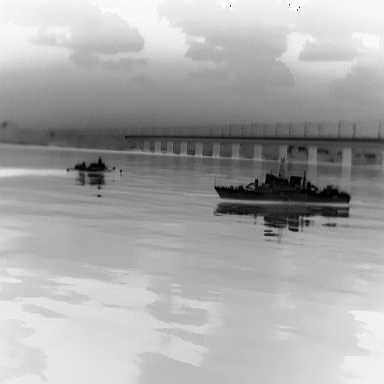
There is a warship in the infrared image.